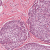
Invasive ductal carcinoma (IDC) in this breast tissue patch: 1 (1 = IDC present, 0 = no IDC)